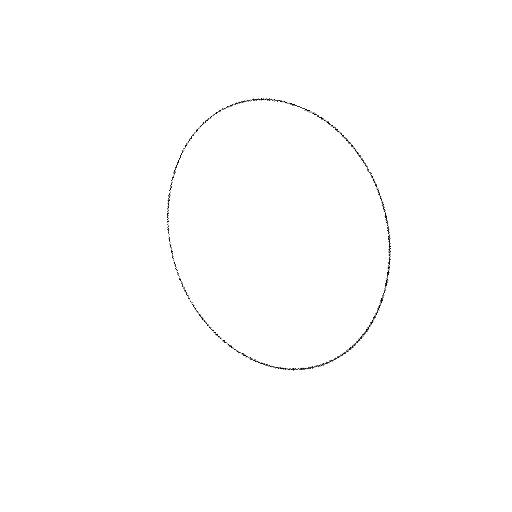
Crossing number: 0